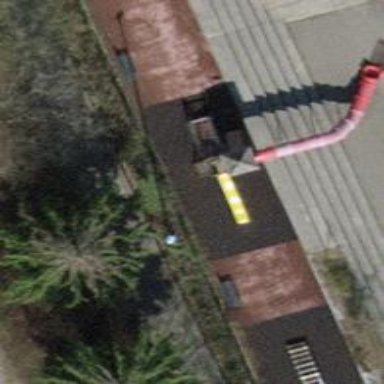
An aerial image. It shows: Playground featuring slide.